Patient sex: F
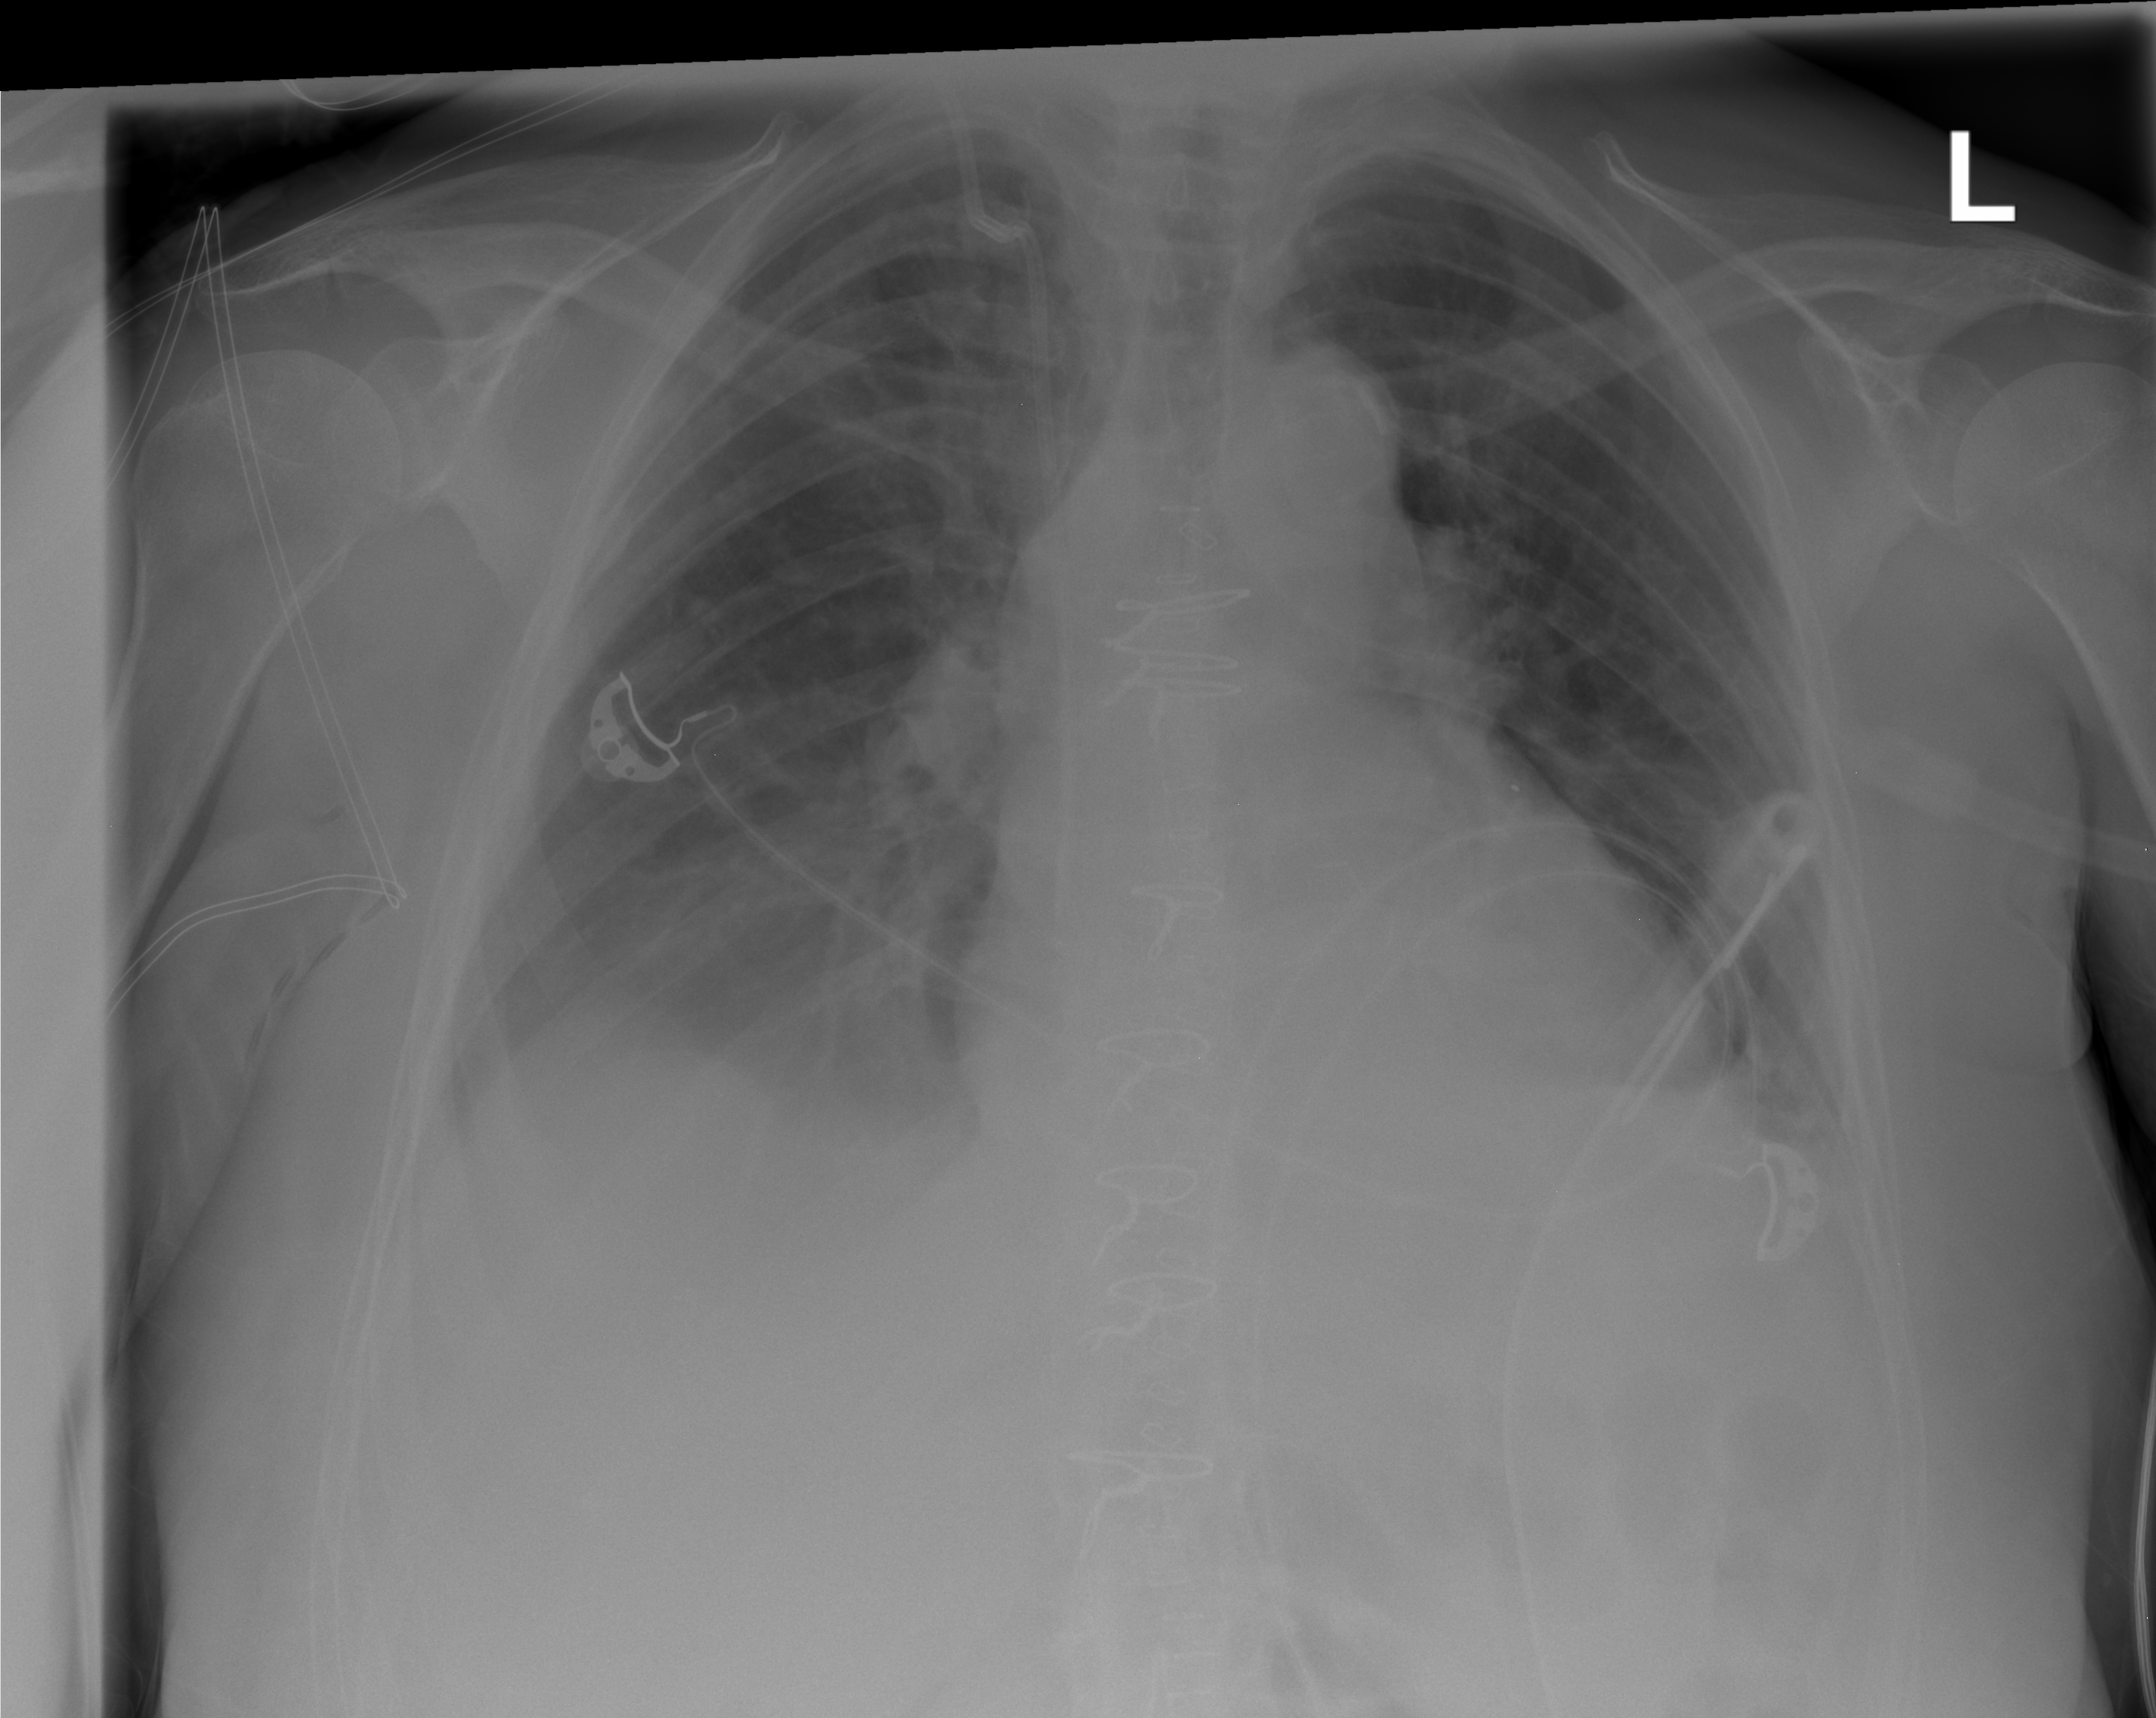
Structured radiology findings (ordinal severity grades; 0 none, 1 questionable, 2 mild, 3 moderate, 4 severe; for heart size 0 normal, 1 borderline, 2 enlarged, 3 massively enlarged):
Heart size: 1
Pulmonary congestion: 0
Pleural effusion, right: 2
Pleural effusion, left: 2
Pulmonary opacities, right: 0
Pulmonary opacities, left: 0
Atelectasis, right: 0
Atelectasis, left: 2